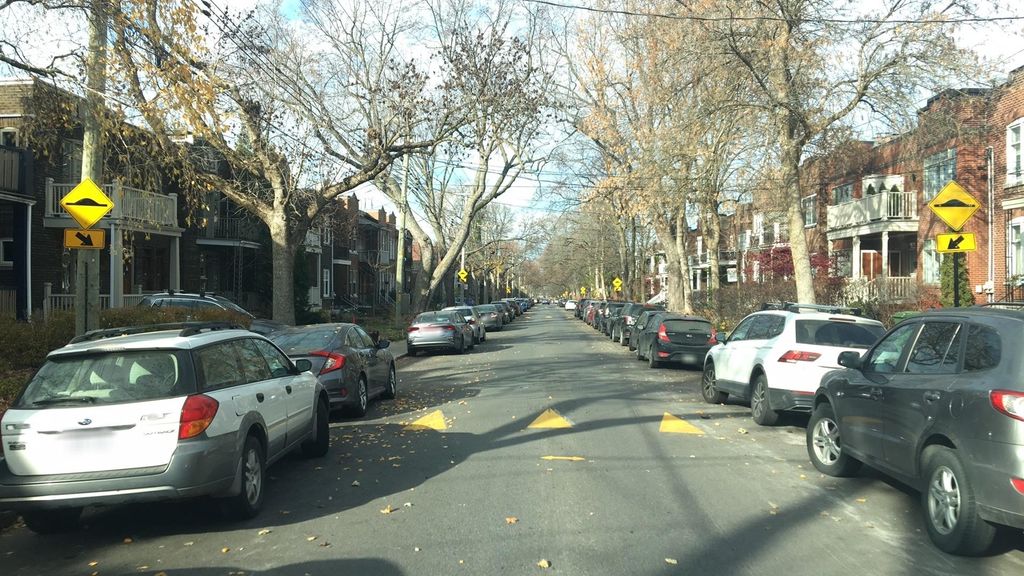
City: montreal